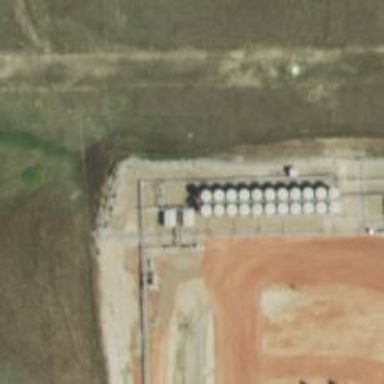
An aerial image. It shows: Storage tank with man-made structure.